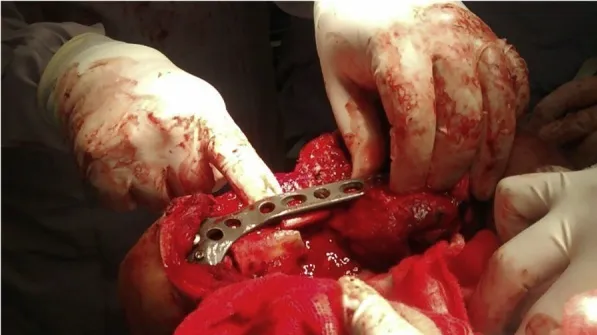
Picture showing the patient in lateral decubitus during primary reconstruction. Peroneal grafts are being used to reconstruct the damaged humerus while being fixated to surrounding viable bone tissue.
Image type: medical_photograph (other_medical_photograph)